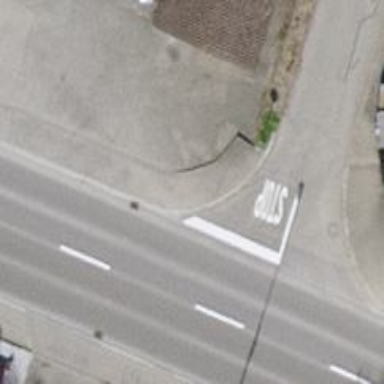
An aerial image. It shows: Asphalt sidewalk along the footway.